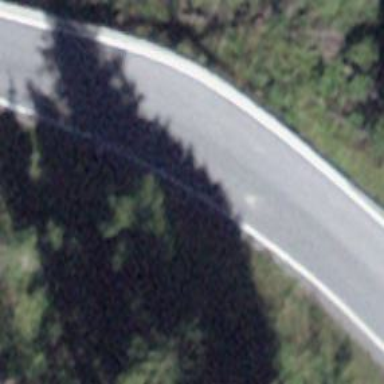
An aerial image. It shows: Asphalt road classified as tertiary.